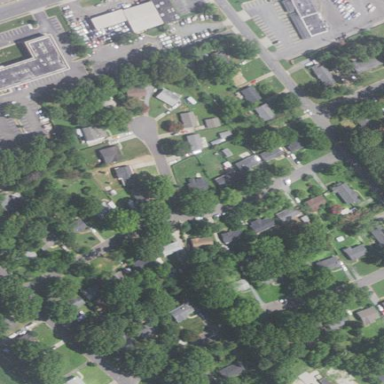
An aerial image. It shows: This residential area consists of single-family homes.